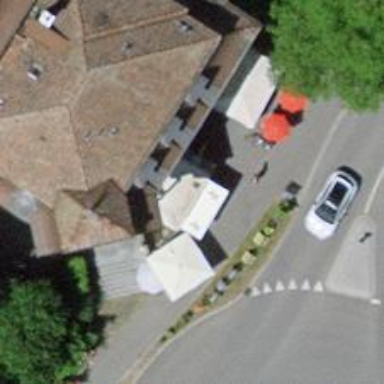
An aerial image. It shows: Fast food establishment.